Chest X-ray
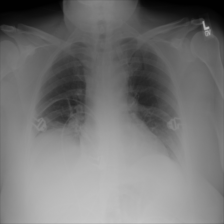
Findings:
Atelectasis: negative
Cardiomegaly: negative
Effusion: negative
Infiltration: negative
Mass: negative
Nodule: negative
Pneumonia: negative
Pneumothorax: negative
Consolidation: negative
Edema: negative
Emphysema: negative
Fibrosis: negative
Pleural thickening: negative
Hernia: negative